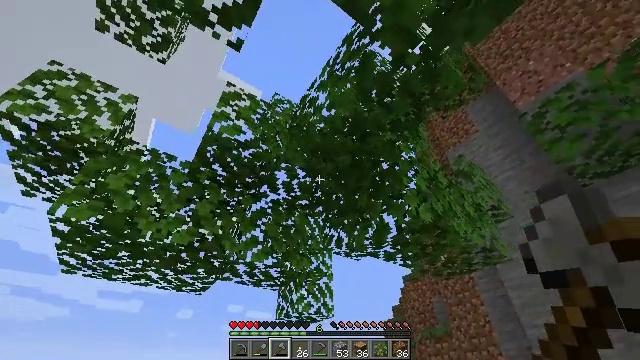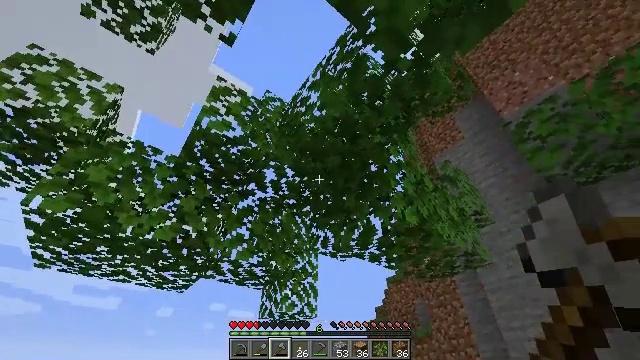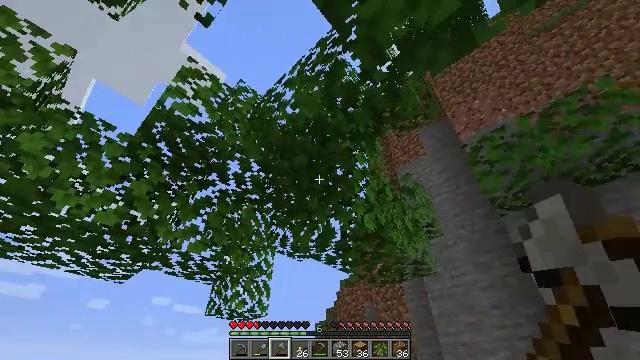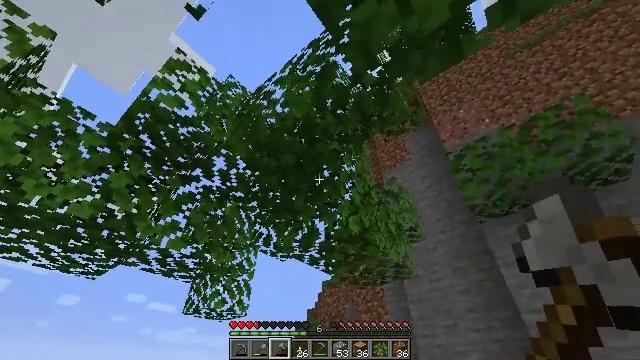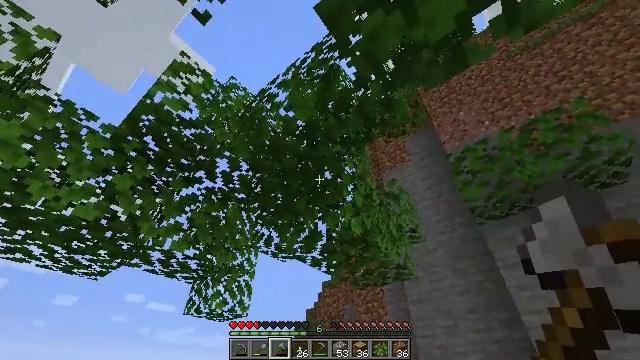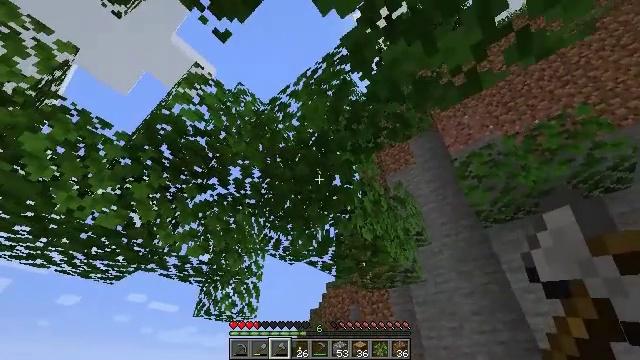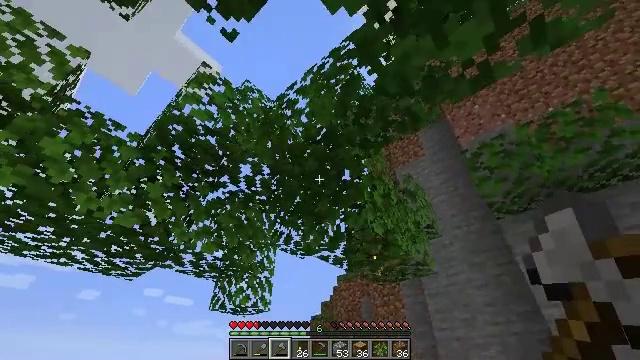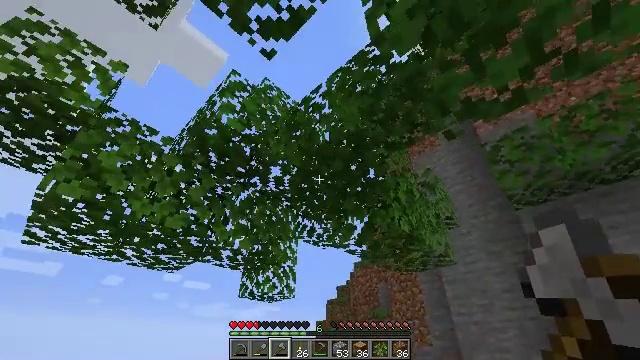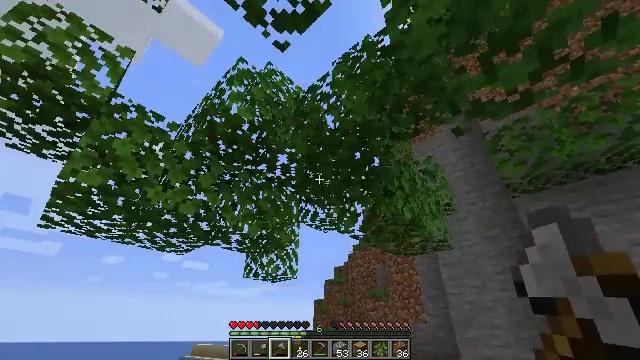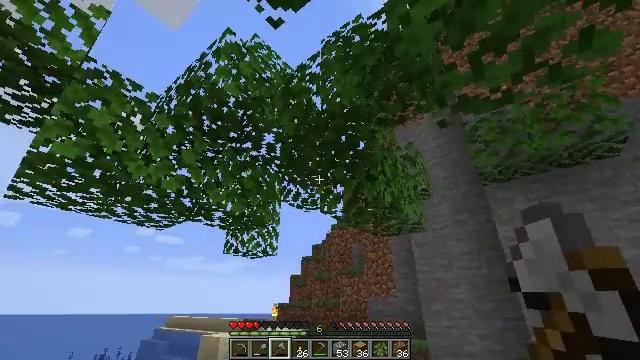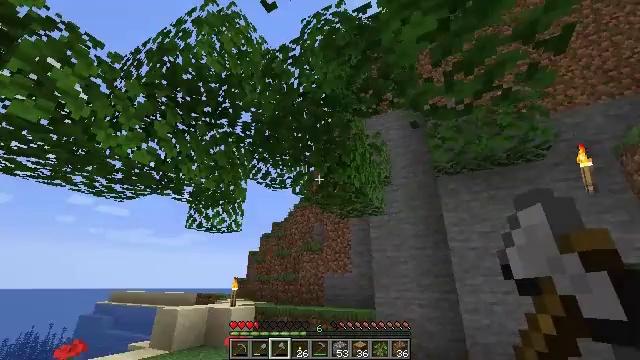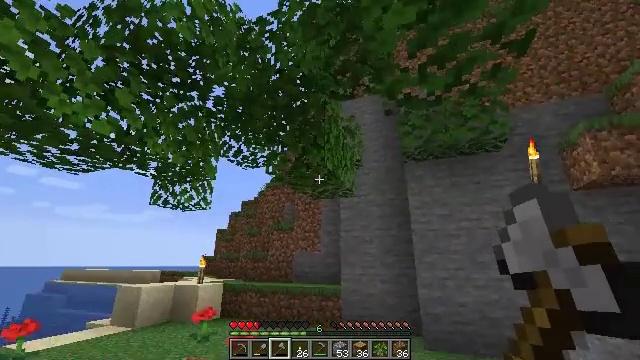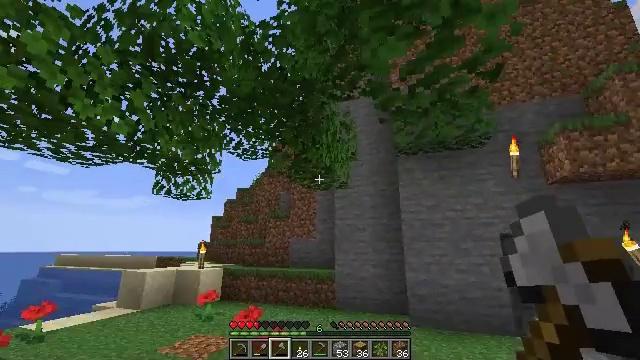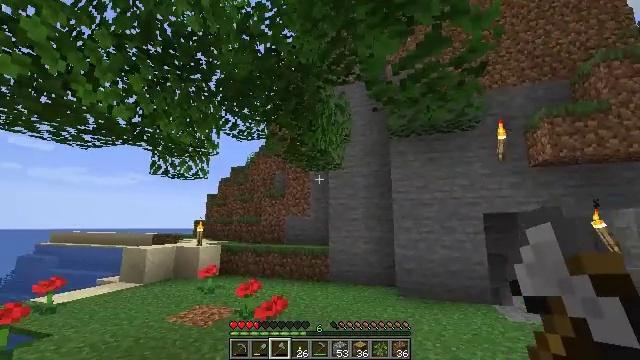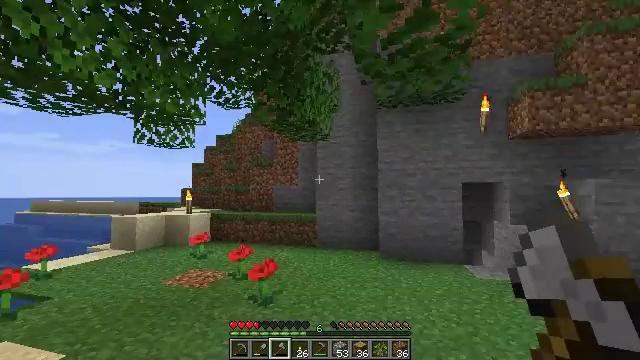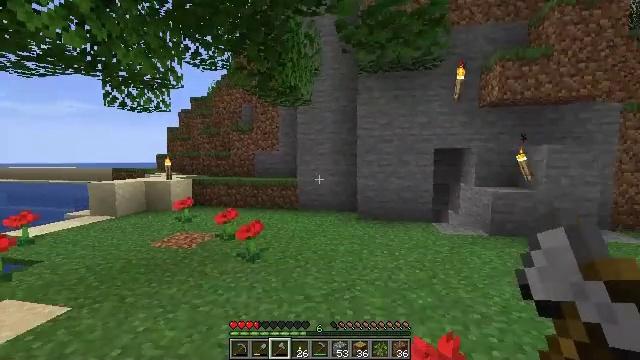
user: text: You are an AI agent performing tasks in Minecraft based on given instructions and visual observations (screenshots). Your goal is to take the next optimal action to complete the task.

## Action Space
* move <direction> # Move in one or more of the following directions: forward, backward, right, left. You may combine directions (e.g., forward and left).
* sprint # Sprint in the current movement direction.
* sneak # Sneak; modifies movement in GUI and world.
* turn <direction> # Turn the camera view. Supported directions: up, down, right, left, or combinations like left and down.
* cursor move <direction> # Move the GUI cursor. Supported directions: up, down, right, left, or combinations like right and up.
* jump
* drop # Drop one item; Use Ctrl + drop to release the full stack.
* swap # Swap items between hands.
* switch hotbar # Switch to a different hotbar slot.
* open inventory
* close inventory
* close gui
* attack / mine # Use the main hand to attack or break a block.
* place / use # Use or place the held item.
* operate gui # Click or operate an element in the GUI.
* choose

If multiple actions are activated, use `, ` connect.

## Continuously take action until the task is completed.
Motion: motion action
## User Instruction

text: Break the sugar cane.
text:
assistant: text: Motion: turn right
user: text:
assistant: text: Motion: turn right
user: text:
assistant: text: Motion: turn right
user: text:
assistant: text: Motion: move back and move left
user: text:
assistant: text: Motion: move back and move left
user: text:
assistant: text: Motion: move back and move left, turn left and down
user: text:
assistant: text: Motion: move back and move left, turn left and down
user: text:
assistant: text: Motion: move back and move left, turn down
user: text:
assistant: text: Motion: move back and move left, turn right and down
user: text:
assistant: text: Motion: move back and move left, turn right and down
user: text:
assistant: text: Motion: move back, turn right and down
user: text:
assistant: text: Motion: move back, turn right and down
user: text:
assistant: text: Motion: move back, turn right and down
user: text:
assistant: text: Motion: move back, turn right and down
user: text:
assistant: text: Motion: move back, turn right and down
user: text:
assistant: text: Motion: move back, turn right and down
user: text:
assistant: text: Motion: move back, turn right and down
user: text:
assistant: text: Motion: move back, turn right and up
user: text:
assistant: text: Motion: move back
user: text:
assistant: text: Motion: move back
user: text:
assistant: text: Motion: move back
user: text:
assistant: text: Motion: move back
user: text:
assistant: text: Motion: no_op
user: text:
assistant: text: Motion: no_op
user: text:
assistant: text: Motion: turn right and down
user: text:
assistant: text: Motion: turn right and down
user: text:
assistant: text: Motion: move forward, turn right and down
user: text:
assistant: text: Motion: move forward, turn right
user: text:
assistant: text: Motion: move forward, turn right
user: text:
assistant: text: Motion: move forward